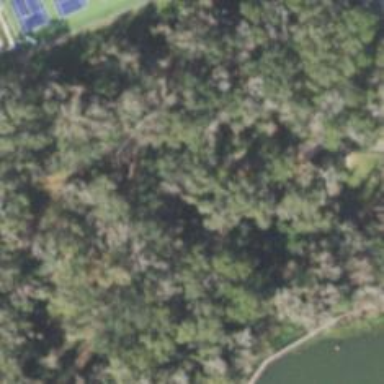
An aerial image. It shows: Disc golf basket.